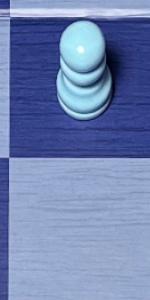
Label: Empty